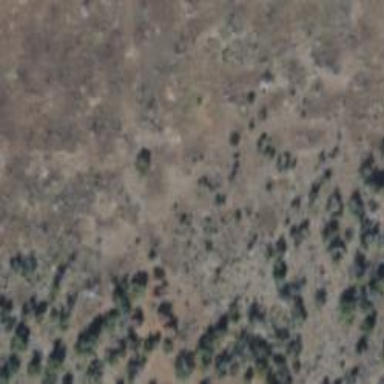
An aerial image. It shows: Patch of scrub vegetation.